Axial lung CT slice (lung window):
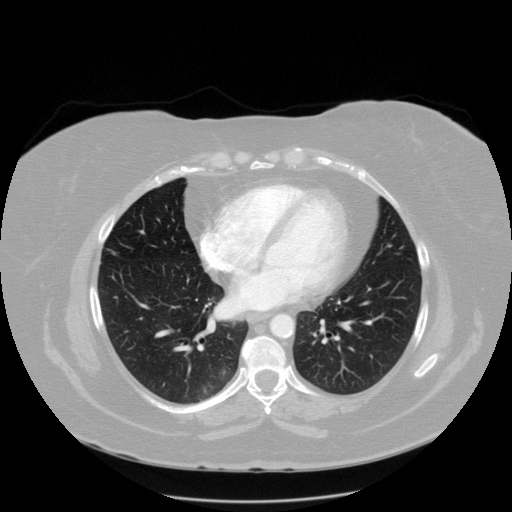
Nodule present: no